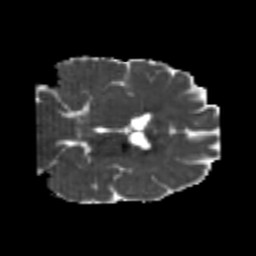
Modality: MD
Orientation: coronal
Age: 25
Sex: male
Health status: healthy
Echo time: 0.074 s